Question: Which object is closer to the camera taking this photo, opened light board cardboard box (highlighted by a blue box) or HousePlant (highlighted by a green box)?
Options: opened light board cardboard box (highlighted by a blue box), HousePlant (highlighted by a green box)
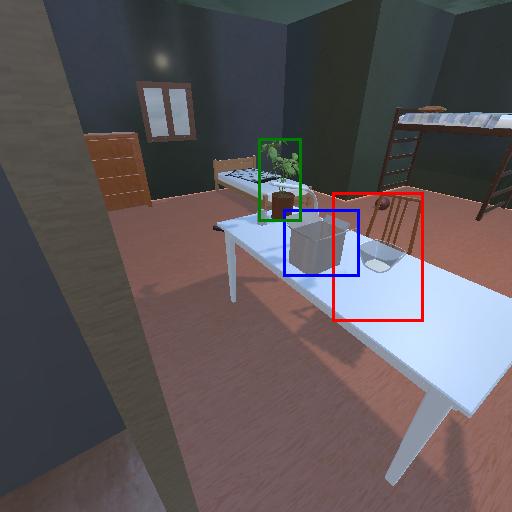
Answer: opened light board cardboard box (highlighted by a blue box)